Question: I am using bounding boxes to find text in an image and sometimes the boxes are just slightly too small and cut off parts of text on the top and bottom.

So I thought I'd extend every bounding box just a little to compensate for the inaccuracy.
'''
double Z = 10;
cv::Rect extended( appRect.x-Z, appRect.y-Z, appRect.width+2*Z, appRect.height+2*Z);
'''
'appRect' being a 'cv::Rect'
This does what I am looking for however it seems that sometimes it takes the bounding box out of bounds.
Giving me this error:
'''
OpenCV Error: Assertion failed (0 <= roi.x && 0 <= roi.width && roi.x + roi.width <= m.cols && 0 <= roi.y && 0 <= roi.height && roi.y + roi.height <= m.rows) in Mat
'''
How can I check that the rect is within the boundaries of the image and avoid this error while still expanding the bounding boxes?
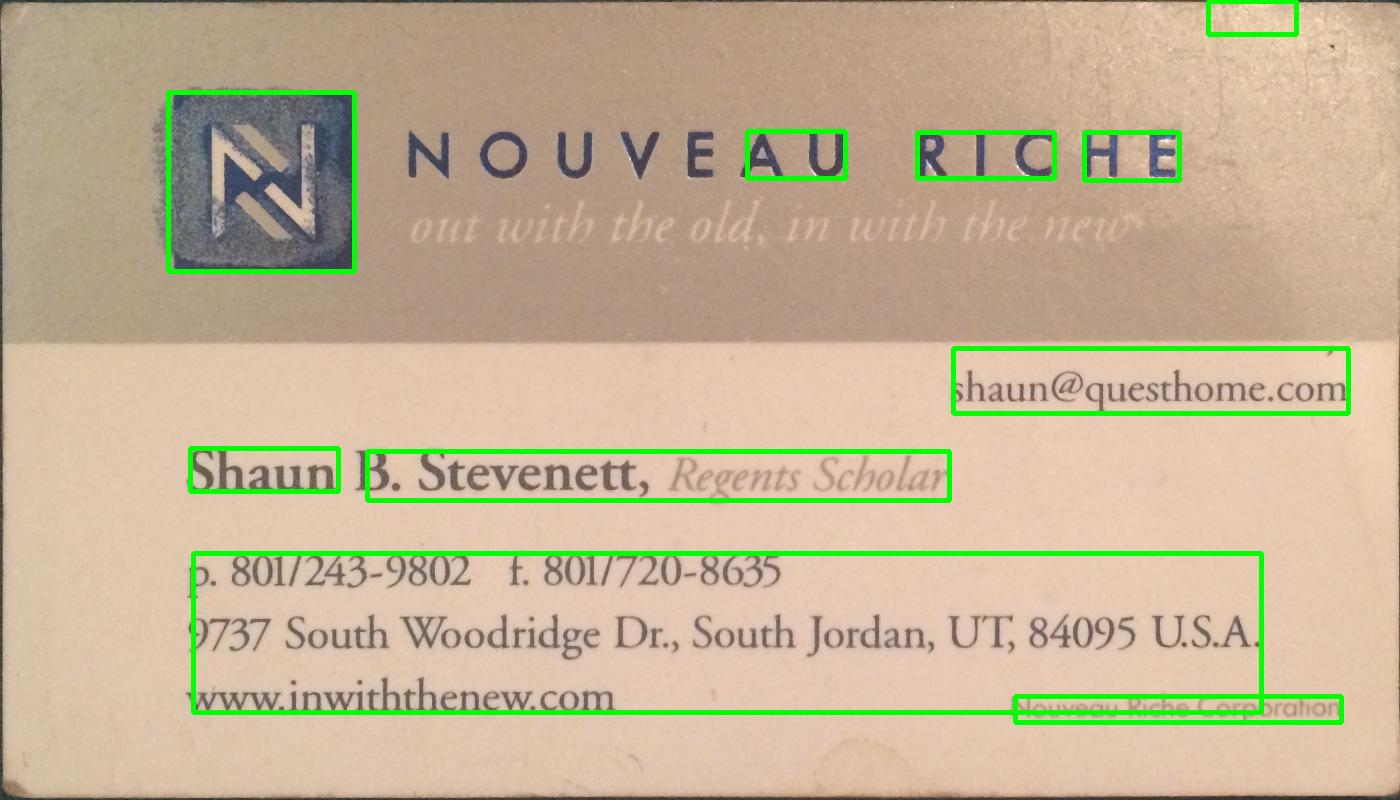
Answer: Like the error says, your 'x', 'y', 'w' and 'h' are not allowed to be negative.
Try to add a 'std::max()' and 'std::min()':
'''
#include <algorithm> // std::max && std::min
int Z = 10;
int x = std::max<int>(0, appRect.x-Z);
int y = std::max<int>(0, appRect.y-Z);
int w = std::min<int>(mat.cols - x, appRect.width+2*Z);
int h = std::min<int>(mat.rows - y, appRect.height+2*Z);
cv::Rect extended(x, y, w, h);
'''
Or as <URL> smartly suggested:
'''
// expand
double Z = 10;
cv::Rect extended( appRect.x-Z, appRect.y-Z, appRect.width+2*Z, appRect.height+2*Z);
// intersect
extended &= Rect(Point(0, 0), mat.size());
'''